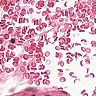
Metastatic tissue present: no